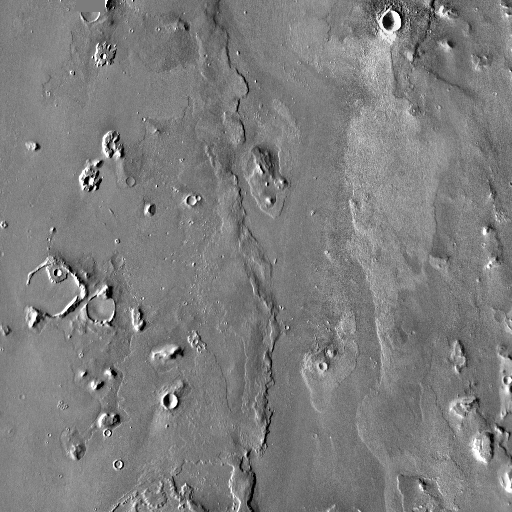
Crater classes present: Background, Other, Buried